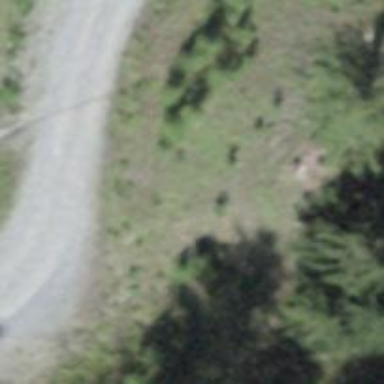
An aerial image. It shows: Track with grade 2 gravel surface.